Question: I'm new to XSLT and SVG and have already done a lot of research. I've seen some answers on here that look close to what I need help with but not quite working for me. Any help would be appreciated.
I'm pulling an XML file from an SQL db that looks like this:
'''
<Report>
<Title>Step Status Sums Report</Title>
<RESULTS>
<ROW>
<PASSED>2784</PASSED>
<FAILED>73</FAILED>
<CAUTION>29</CAUTION>
<BLOCKED>27</BLOCKED>
<NOTRUN>3776</NOTRUN>
</ROW>
</RESULTS>
</Report>
'''
By an online Project Management tool I only have the capabilities of transforming this data using xslt version 1.0 and SVG.
: a simple bar graph (this data will change with different projects by the way - so not THIS specific data necessarily).
This is what I've tried and I know probably looks like a terrible construction because I'm trying to follow things that look similar online.
'''
<?xml version="1.0" encoding="utf-8"?>
<xsl:stylesheet version="1.0" xmlns:xsl="http://www.w3.org/1999/XSL/Transform"
xmlns:msxsl="urn:schemas-microsoft-com:xslt" exclude-result-prefixes="msxsl"
xmlns="http://www.w3.org/2000/svg">
<xsl:output method="xml" indent="yes"/>
<xsl:template match="/RESULTS">
<svg width="650" height="500">
<g id="axis" transform="translate(0 500) scale(1 -1)">
<line id="axis-y" x1="30" y1="20" x2="30" y2="450" style="fill:none;stroke:rgb(0,0,0);stroke-width:2"/>
<line id="axis-x" x1="30" y1="20" x2="460" y2="20" style="fill:none;stroke:rgb(0,0,0);stroke-width:2"/>
</g>
<xsl:for-each select="ROW">
<g id="bars" transform="translate(30 479) scale(1 -430)">
<rect x="30" y="0" width="50" height="{PASSED}" style="fill:rgb(81,223,13);stroke:rgb(0,0,0);stroke-width:0"/>
<rect x="100" y="0" width="50" height="{FAILED}" style="fill:rgb(224,12,12);stroke:rgb(0,0,0);stroke-width:0"/>
<rect x="170" y="0" width="50" height="{CAUTION}" style="fill:rgb(245,136,37);stroke:rgb(0,0,0);stroke-width:0"/>
<rect x="240" y="0" width="50" height="{BLOCKED}" style="fill:rgb(248,241,7);stroke:rgb(0,0,0);stroke-width:0"/>
<rect x="310" y="0" width="50" height="{NOTRUN}" style="fill:rgb(180,180,180);stroke:rgb(0,0,0);stroke-width:0"/>
</g>
<g id="ROW">
<rect id="PASSED" x="430" y="80" width="25" height="15" style="fill:rgb(81,223,13);stroke:rgb(0,0,0);stroke-width:1"/>
<rect id="FAILED" x="430" y="100" width="25" height="15" style="fill:rgb(224,12,12);stroke:rgb(0,0,0);stroke-width:1"/>
<rect id="CAUTION" x="430" y="120" width="25" height="15" style="fill:rgb(245,136,37);stroke:rgb(0,0,0);stroke-width:1"/>
<rect id="BLOCKED" x="430" y="140" width="25" height="15" style="fill:rgb(248,241,7);stroke:rgb(0,0,0);stroke-width:1"/>
<rect id="NOTRUN" x="430" y="160" width="25" height="15" style="fill:rgb(180,180,180);stroke:rgb(0,0,0);stroke-width:1"/>
</g>
<text id="PASSED-text" x="465px" y="92px" style="fill:rgb(0,0,0);font-size:18;font-family:Arial">
<xsl:value-of select="PASSED"/> - Passed </text>
<text id="FAILED-text" x="465px" y="112px" style="fill:rgb(0,0,0);font-size:18;font-family:Arial">
<xsl:value-of select="FAILED"/> - Failed </text>
<text id="key3-text" x="465px" y="132px" style="fill:rgb(0,0,0);font-size:18;font-family:Arial">
<xsl:value-of select="CAUTION"/> - Caution </text>
<text id="key4-text" x="465px" y="152px" style="fill:rgb(0,0,0);font-size:18;font-family:Arial">
<xsl:value-of select="BLOCKED"/> - Blocked </text>
<text id="key5-text" x="465px" y="172px" style="fill:rgb(0,0,0);font-size:18;font-family:Arial">
<xsl:value-of select="NOTRUN"/> - Not Run </text>
<g id="title">
<text x="325px" y="20px" style="text-anchor:middle;fill:rgb(0,0,0);font-size:24;font-family:Arial">
<xsl:value-of select="title"/> </text>
</g>
</xsl:for-each>
</svg>
</xsl:template>
</xsl:stylesheet>
'''
As the graph image show:
the bars aren't pulling in the correct height. Everything is clearly not scaled right and I just don't know how to do it.
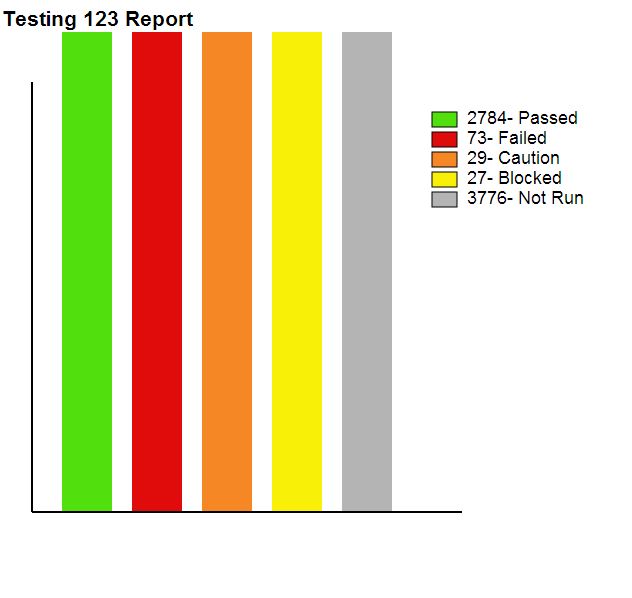
Answer: There's probably a better way to do this, but here's a quick fix:
'''
<xsl:template match="/">
<xsl:variable name="max">
<xsl:for-each select="Report/RESULTS/ROW/*">
<xsl:sort select="." data-type="number" order="descending"/>
<xsl:if test="position()=1">
<xsl:value-of select="."/>
</xsl:if>
</xsl:for-each>
</xsl:variable>
<svg width="650" height="500">
<g id="axis" transform="translate(0 500) scale(1 -1)">
<line id="axis-y" x1="30" y1="20" x2="30" y2="450" style="fill:none;stroke:rgb(0,0,0);stroke-width:2"/>
<line id="axis-x" x1="30" y1="20" x2="460" y2="20" style="fill:none;stroke:rgb(0,0,0);stroke-width:2"/>
</g>
<xsl:for-each select="Report/RESULTS/ROW">
<g id="bars" transform="translate(30 479) scale(1 -430)">
<rect x="30" y="0" width="50" height="{PASSED div $max}" style="fill:rgb(81,223,13);stroke:rgb(0,0,0);stroke-width:0"/>
<rect x="100" y="0" width="50" height="{FAILED div $max}" style="fill:rgb(224,12,12);stroke:rgb(0,0,0);stroke-width:0"/>
<rect x="170" y="0" width="50" height="{CAUTION div $max}" style="fill:rgb(245,136,37);stroke:rgb(0,0,0);stroke-width:0"/>
<rect x="240" y="0" width="50" height="{BLOCKED div $max}" style="fill:rgb(248,241,7);stroke:rgb(0,0,0);stroke-width:0"/>
<rect x="310" y="0" width="50" height="{NOTRUN div $max}" style="fill:rgb(180,180,180);stroke:rgb(0,0,0);stroke-width:0"/>
</g>
...
'''